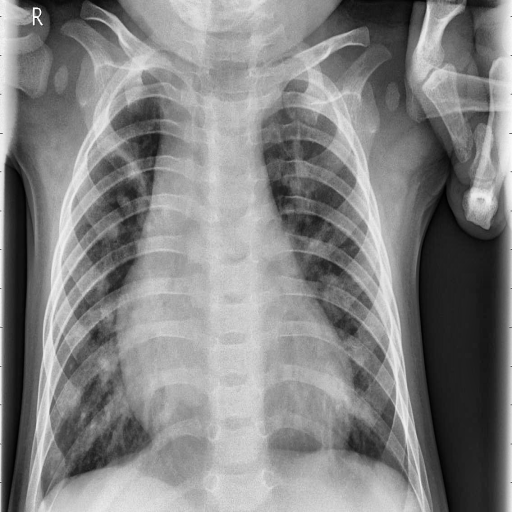
Finding: PNEUMONIA